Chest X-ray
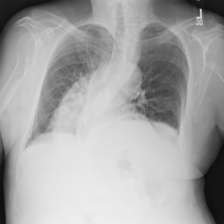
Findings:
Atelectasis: negative
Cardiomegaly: negative
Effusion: negative
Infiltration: negative
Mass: negative
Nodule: negative
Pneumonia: negative
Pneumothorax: negative
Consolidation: negative
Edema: negative
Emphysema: negative
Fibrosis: negative
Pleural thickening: negative
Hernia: negative